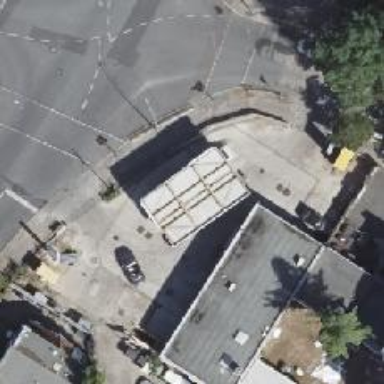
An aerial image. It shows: Fuel station.